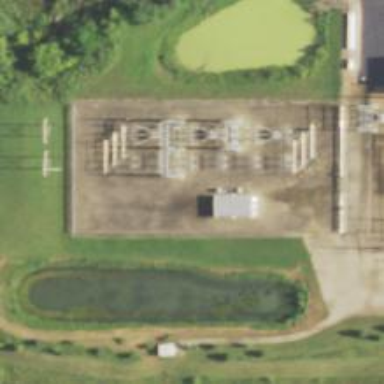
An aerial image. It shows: Power tower.